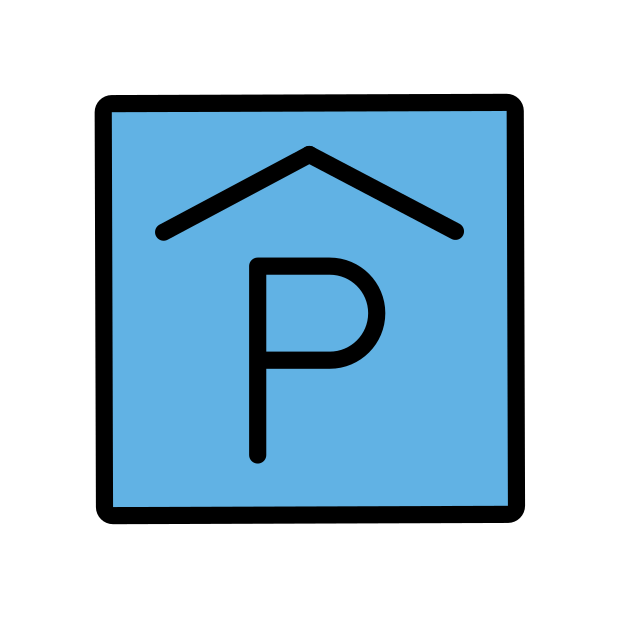
parking garage